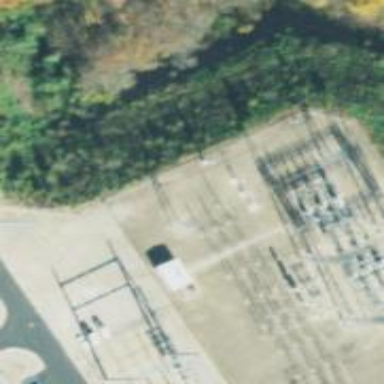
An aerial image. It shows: Lattice structure power pole.